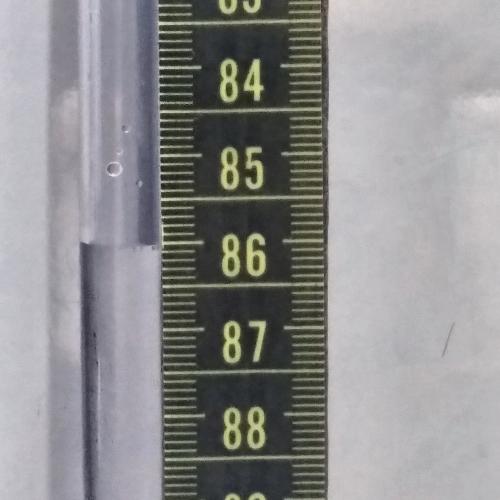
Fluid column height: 86.0 cm